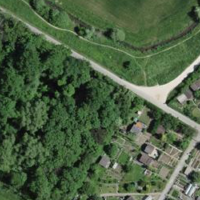
EUNIS habitat code: 52
Species observed at this site:
Corvus corone
Alopochen aegyptiaca
Sturnus vulgaris
Anas platyrhynchos
Parus major
Lanius collurio
Passer domesticus
Ciconia ciconia
Picus viridis
Sylvia atricapilla
Hippolais polyglotta
Columba palumbus